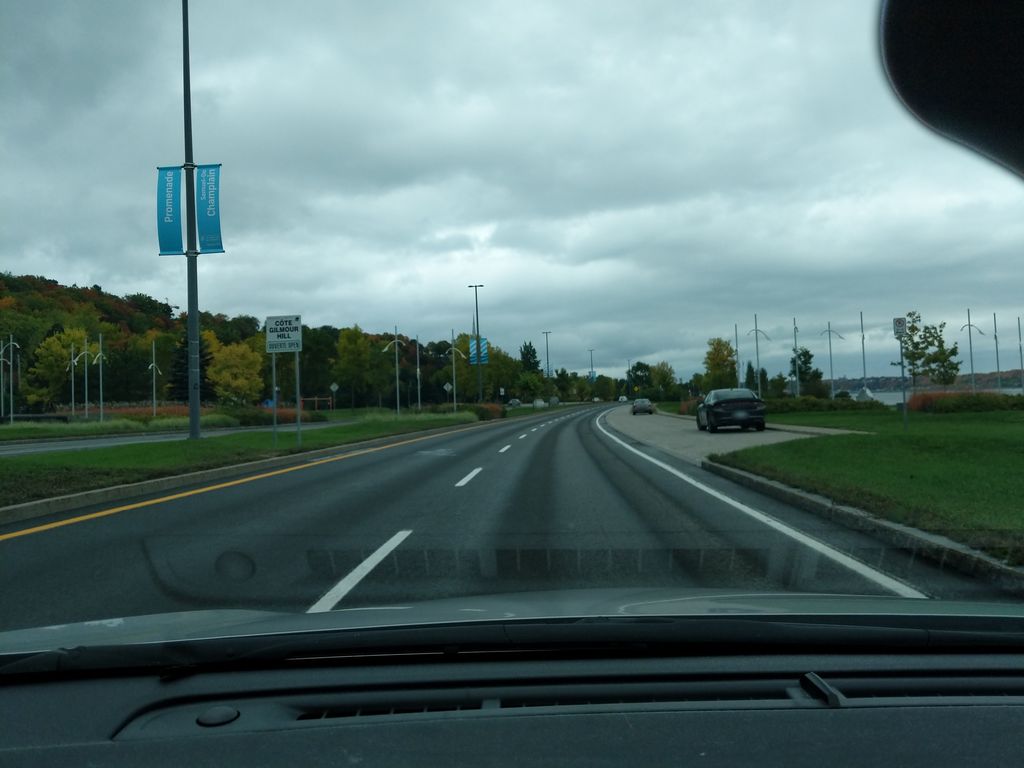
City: quebec_city